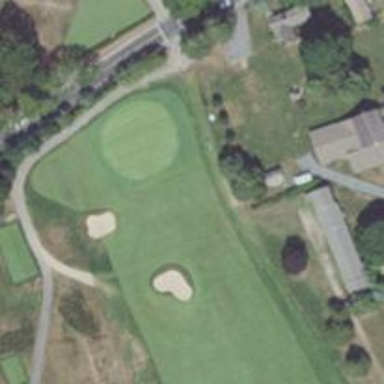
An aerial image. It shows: Golf hole.